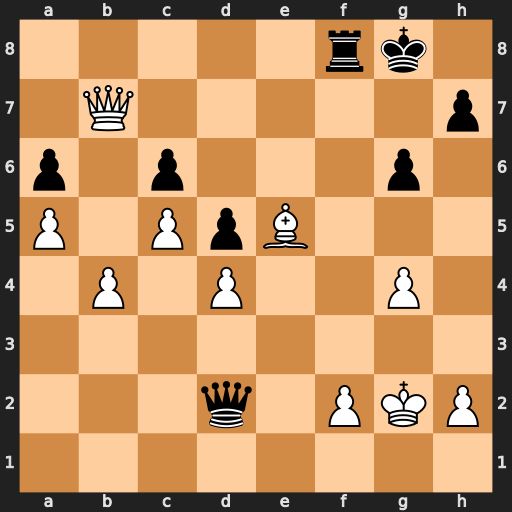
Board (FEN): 5rk1/1Q5p/p1p3p1/P1PpB3/1P1P2P1/8/3q1PKP/8
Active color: w
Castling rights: -
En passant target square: -
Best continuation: Qg7#